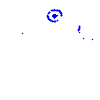
Particle: electron